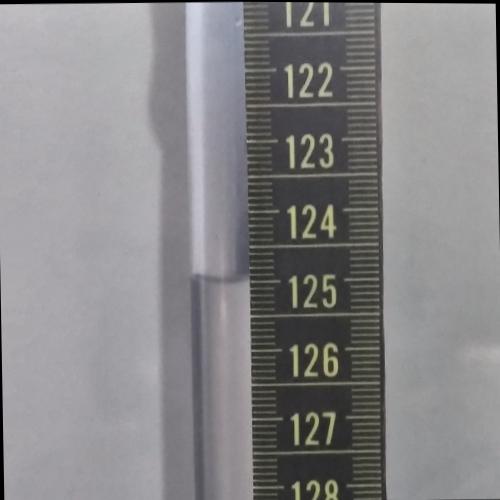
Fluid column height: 125.0 cm